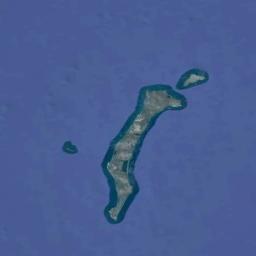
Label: island